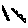
Label: star